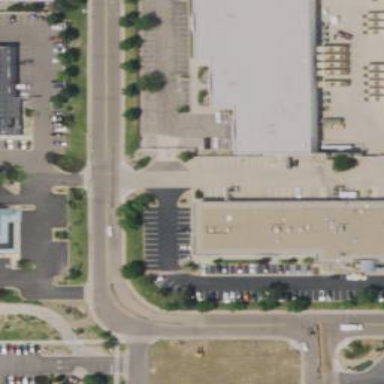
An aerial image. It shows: Retail area.